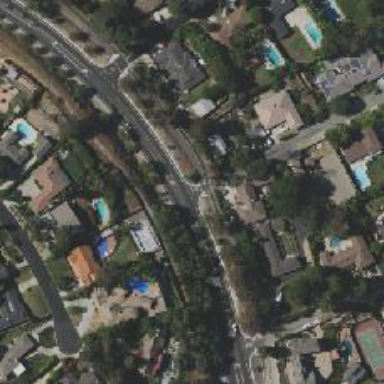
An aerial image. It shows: Residential road.